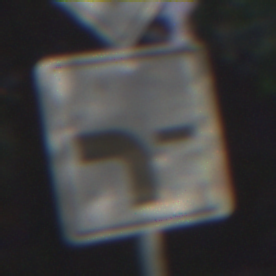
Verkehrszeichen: VerlaufVorfahrtsstrasse6
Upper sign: Vorfahrtsstrasse
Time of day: Night
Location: Outdoor (Suburban)
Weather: PartlyCloudy
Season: NotSpecified
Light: Artificial